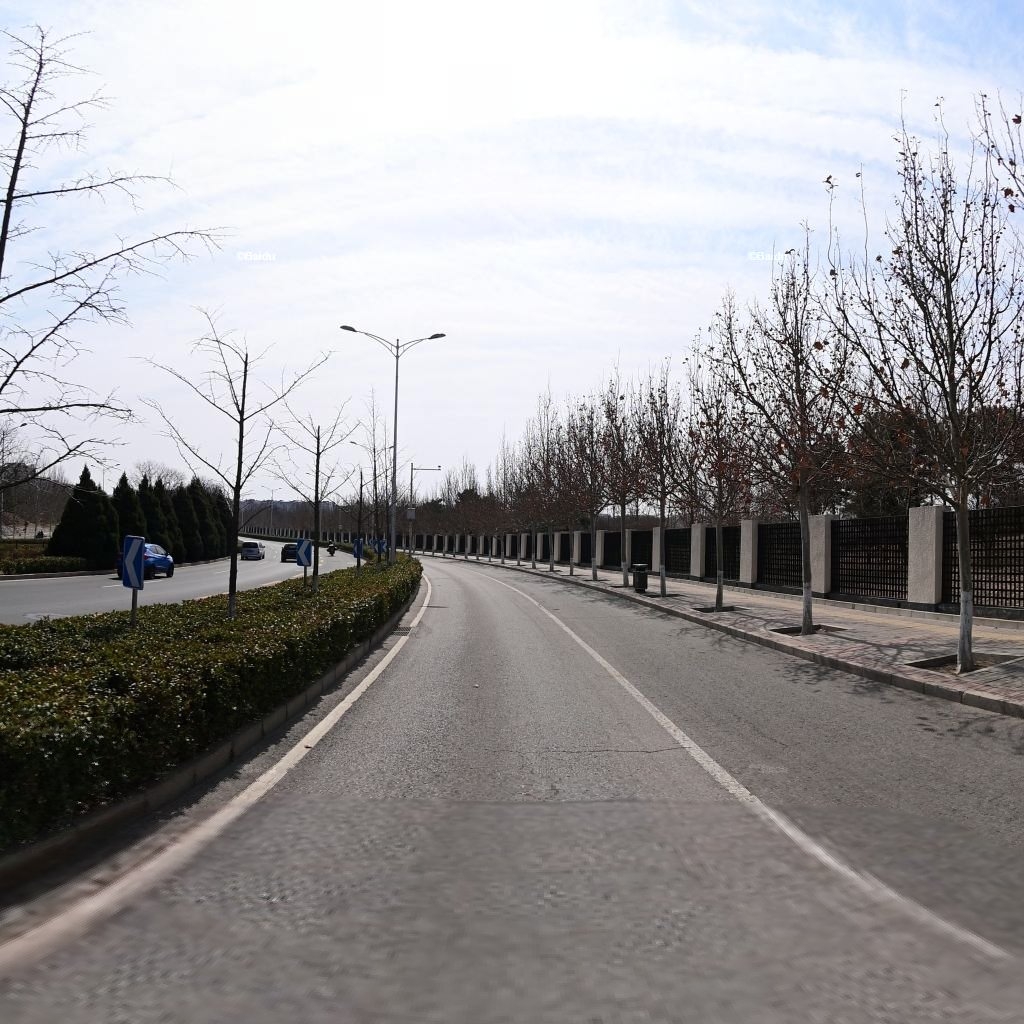
Region: Haidian
Road damage annotations: transverse crack, longitudinal crack